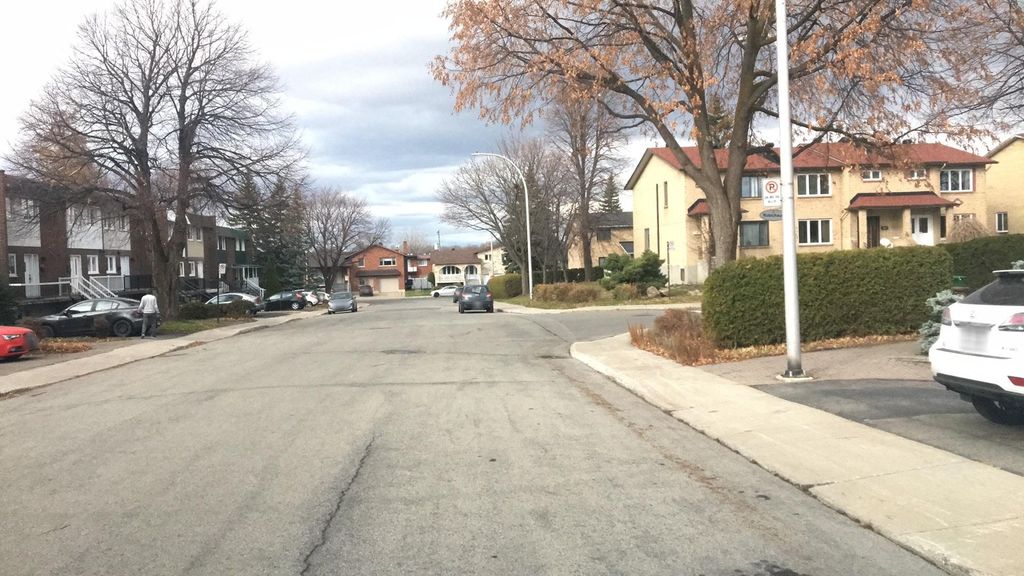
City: montreal